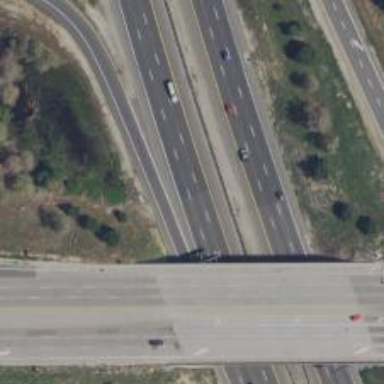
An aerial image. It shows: View of motorway.